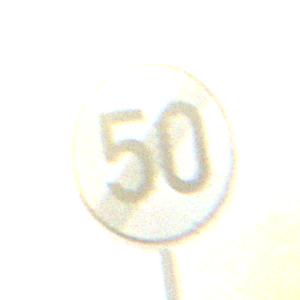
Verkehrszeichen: EndeGeschwindigkeit50
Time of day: SunriseSunset
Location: Outdoor (Nature)
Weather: PartlyCloudy
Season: NotSpecified
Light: Natural